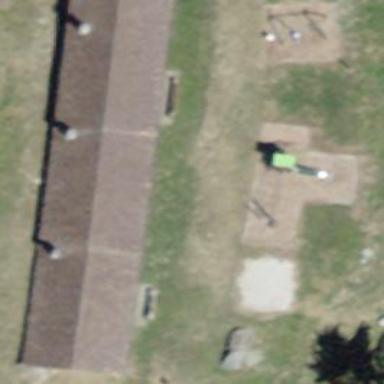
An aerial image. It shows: Shelter with picnic shelter type on building roof.